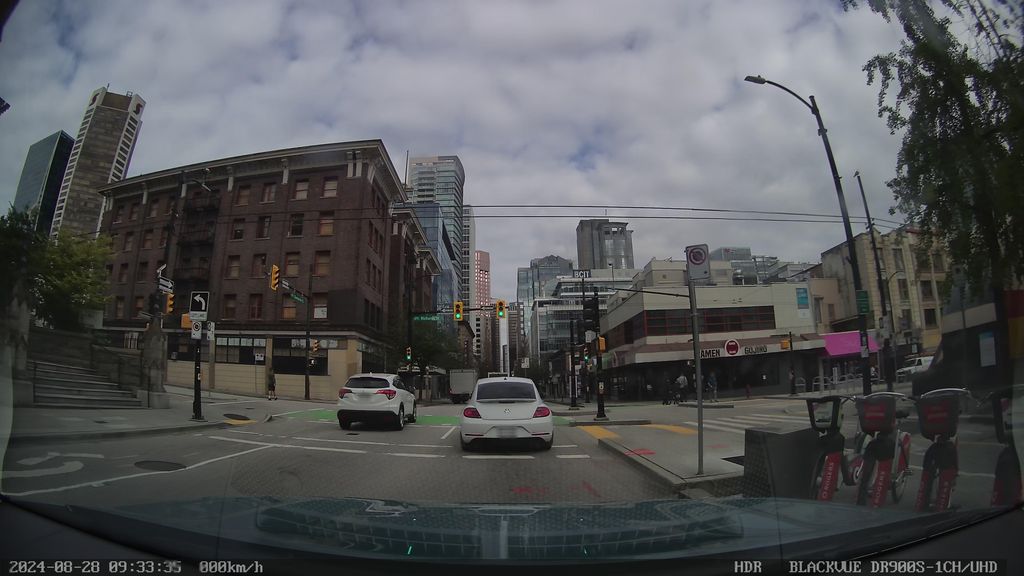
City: vancouver